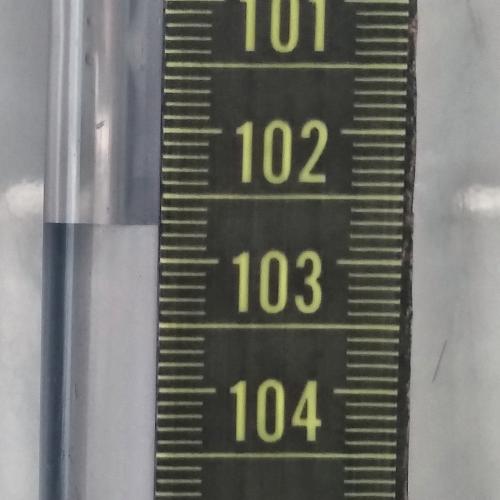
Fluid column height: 102.7 cm